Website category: jobs
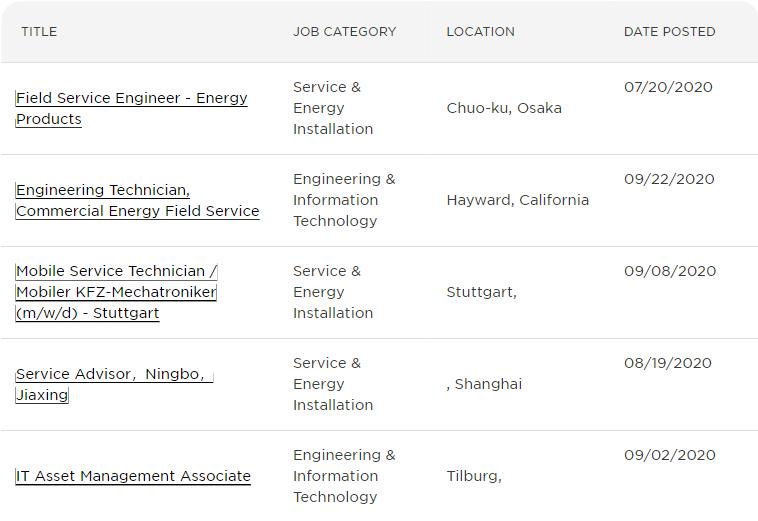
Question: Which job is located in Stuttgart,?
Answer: Mobile Service Technician / Mobiler KFZ-Mechatroniker (m/w/d) - Stuttgart

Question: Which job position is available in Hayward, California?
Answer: Engineering Technician, Commercial Energy Field Service

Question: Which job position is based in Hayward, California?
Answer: Engineering Technician, Commercial Energy Field Service

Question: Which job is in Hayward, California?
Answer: Engineering Technician, Commercial Energy Field Service

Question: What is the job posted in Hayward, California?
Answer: Engineering Technician, Commercial Energy Field Service

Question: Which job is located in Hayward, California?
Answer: Engineering Technician, Commercial Energy Field Service